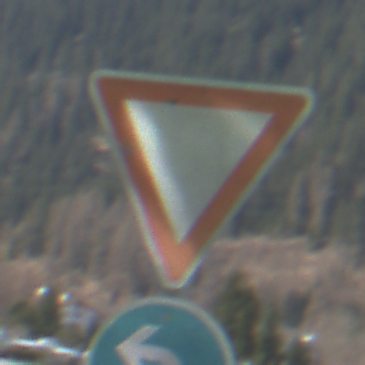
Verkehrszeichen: VorfahrtGewaehren
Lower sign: VorgeschriebeneFahrtrichtungLinks
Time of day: MorningAfternoon
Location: Outdoor (Nature)
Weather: PartlyCloudy
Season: NotSpecified
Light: Natural